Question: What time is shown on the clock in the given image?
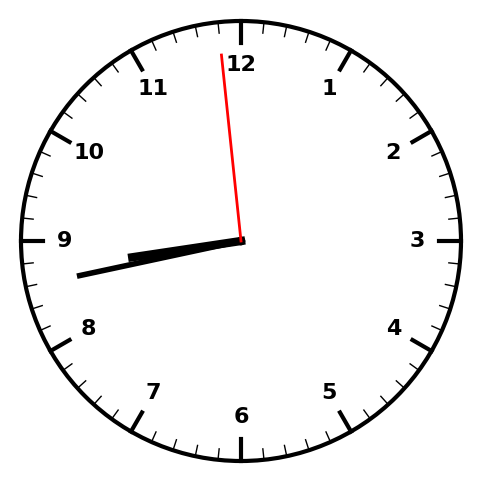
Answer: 08:42:59